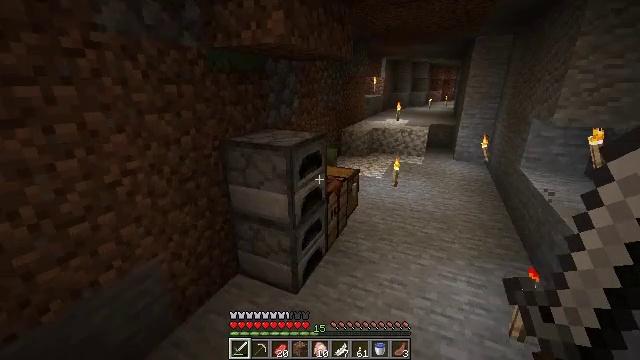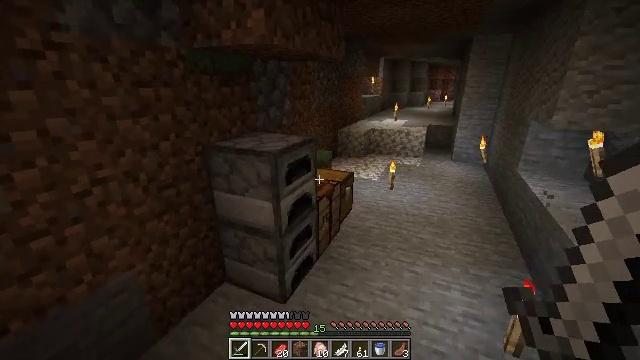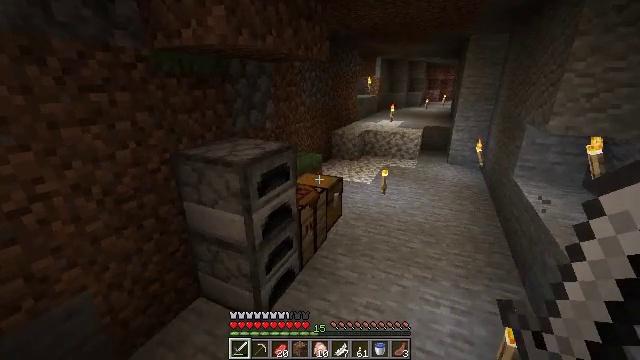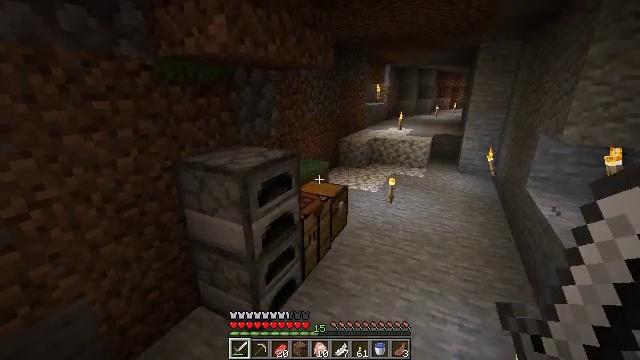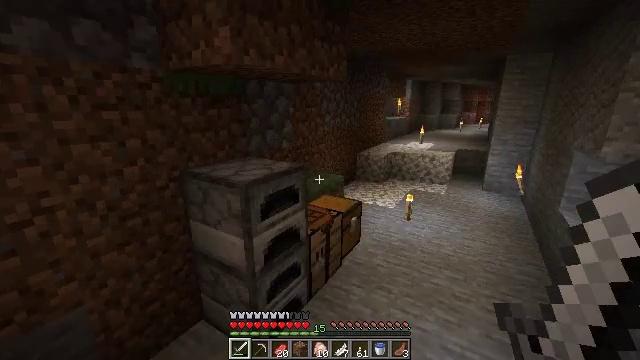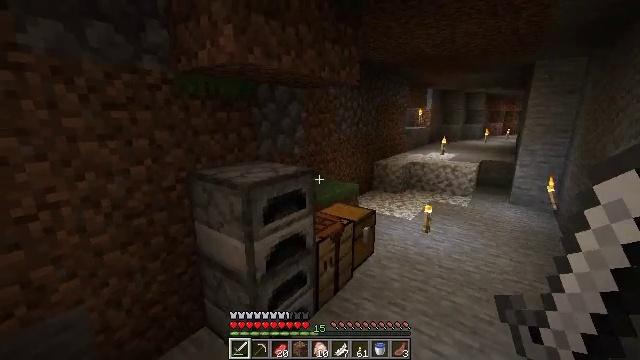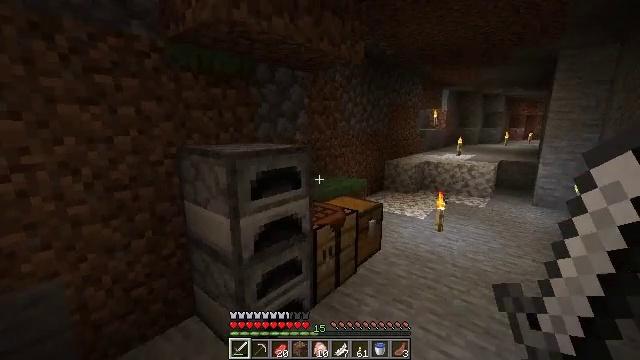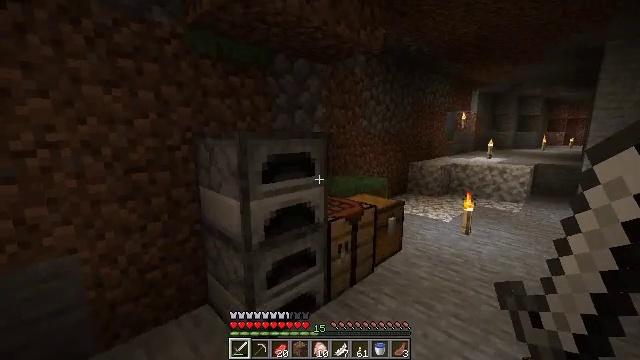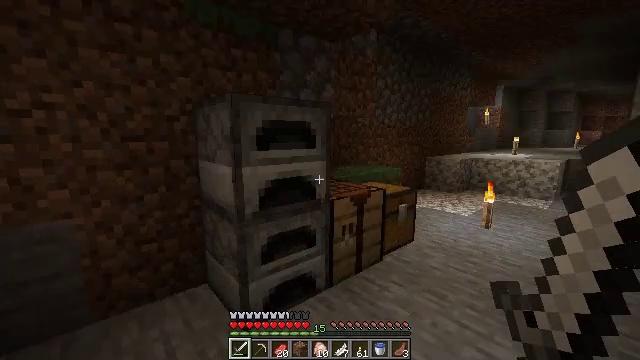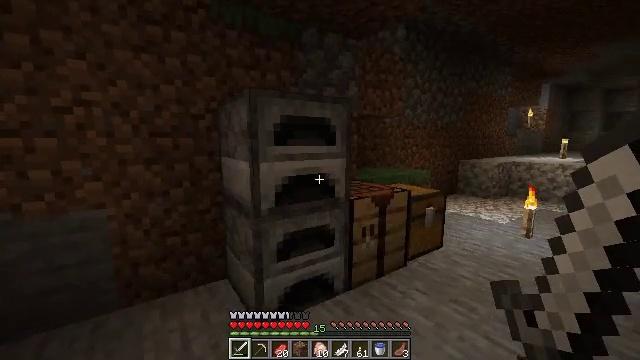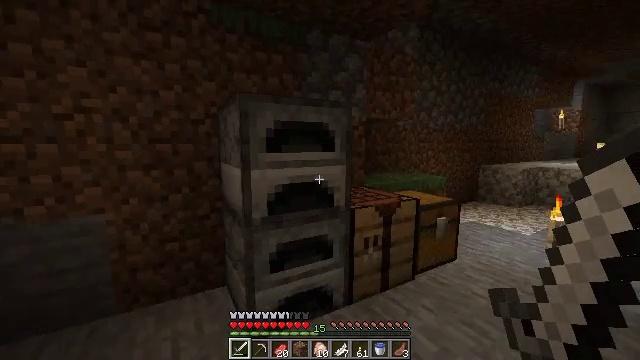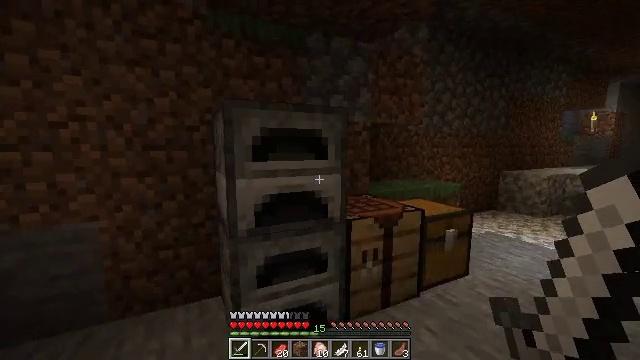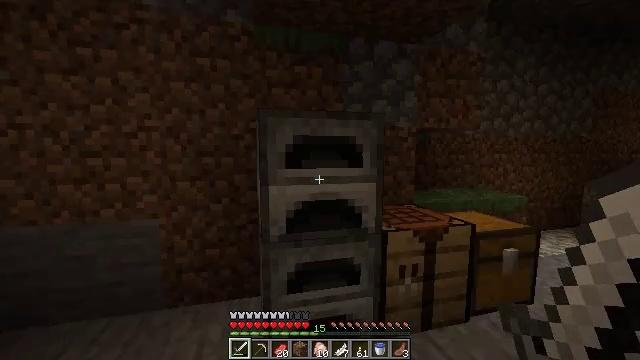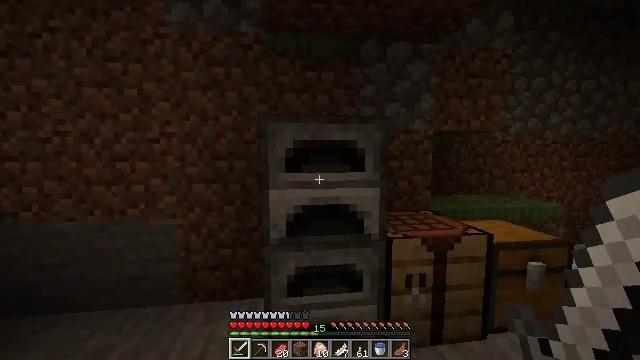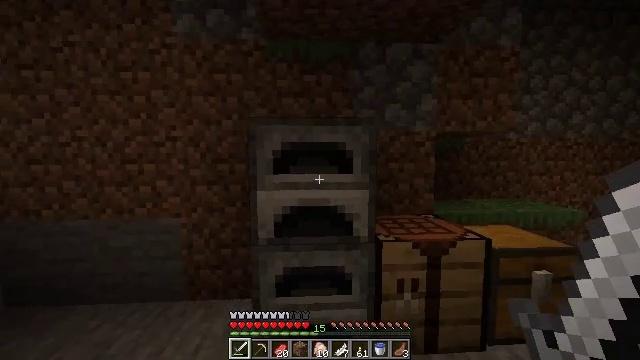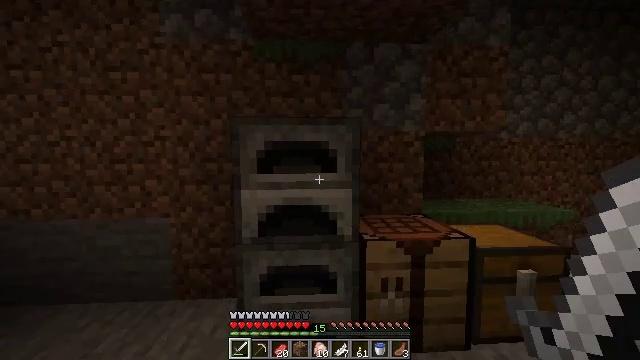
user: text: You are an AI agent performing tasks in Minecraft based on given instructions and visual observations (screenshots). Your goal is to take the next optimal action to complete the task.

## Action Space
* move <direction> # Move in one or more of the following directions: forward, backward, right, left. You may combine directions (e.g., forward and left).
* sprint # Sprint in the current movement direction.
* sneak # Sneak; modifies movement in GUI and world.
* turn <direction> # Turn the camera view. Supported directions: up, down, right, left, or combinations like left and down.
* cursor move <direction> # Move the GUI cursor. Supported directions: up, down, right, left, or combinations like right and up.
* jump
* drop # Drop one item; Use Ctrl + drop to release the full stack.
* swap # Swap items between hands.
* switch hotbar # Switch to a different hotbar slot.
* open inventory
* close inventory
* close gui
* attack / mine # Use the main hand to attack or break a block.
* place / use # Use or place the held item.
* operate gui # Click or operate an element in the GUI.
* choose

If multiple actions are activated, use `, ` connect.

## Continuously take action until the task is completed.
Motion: motion action
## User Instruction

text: Mine sand by the water.
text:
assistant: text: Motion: move forward and move right
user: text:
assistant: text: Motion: move forward and move right
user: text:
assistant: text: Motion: move forward and move right, turn left and up
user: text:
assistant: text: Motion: move forward and move right, turn left and up
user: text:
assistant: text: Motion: move forward and move right, turn left and up
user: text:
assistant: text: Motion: move forward and move right, turn left and up
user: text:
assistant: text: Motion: move forward and move right, turn left and up
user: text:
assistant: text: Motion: move forward and move right, turn left
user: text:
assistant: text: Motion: move forward and move right, turn left
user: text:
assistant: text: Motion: move forward and move right, turn left
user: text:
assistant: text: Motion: move right, turn left
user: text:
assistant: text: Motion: move right, turn left and up
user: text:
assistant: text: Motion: move right, turn left
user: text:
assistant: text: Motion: move right, turn left
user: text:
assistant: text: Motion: no_op
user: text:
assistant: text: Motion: no_op
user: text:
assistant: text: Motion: no_op
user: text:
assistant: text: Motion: no_op
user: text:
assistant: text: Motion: no_op
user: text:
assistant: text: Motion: no_op
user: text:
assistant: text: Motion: turn left
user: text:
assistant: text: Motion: turn left
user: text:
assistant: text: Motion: no_op
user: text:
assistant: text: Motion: no_op
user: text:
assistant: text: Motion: use / place
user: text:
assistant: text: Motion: use / place
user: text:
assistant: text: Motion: use / place
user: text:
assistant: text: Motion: use / place
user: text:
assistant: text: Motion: no_op
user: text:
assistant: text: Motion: open gui